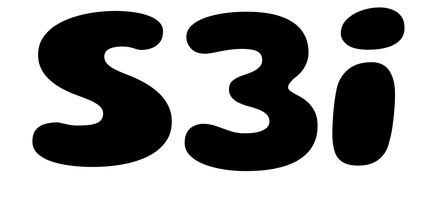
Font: Gluten_Bold